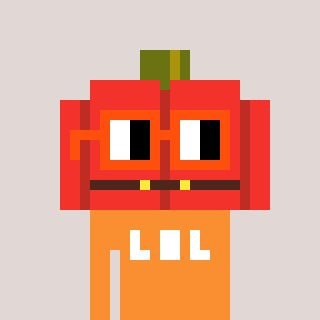
a pixel art character with square orange glasses, a pumpkin-shaped head and a orange-colored body on a warm background